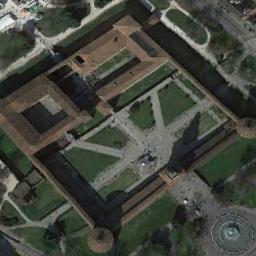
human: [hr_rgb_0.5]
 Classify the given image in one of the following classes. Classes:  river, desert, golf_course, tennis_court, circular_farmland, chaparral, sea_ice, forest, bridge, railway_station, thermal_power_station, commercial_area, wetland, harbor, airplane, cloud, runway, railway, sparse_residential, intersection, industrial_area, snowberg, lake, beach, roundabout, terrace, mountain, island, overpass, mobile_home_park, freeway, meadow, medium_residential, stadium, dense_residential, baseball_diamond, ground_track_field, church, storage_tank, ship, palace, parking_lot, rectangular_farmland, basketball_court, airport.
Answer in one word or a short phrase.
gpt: palace